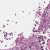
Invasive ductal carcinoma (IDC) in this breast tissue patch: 0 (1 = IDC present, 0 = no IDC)